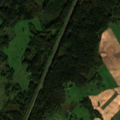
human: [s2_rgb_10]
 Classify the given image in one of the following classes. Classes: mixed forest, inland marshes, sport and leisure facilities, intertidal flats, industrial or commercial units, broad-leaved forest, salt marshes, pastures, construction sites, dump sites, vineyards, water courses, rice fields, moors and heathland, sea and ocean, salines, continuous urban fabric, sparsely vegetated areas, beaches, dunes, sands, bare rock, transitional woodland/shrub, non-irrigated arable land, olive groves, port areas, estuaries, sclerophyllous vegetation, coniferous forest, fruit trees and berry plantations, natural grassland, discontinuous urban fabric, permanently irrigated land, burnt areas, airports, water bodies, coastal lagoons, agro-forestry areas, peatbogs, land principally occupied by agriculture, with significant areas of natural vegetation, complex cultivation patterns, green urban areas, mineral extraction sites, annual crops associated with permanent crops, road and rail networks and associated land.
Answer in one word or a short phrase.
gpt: non-irrigated arable land, land principally occupied by agriculture, with significant areas of natural vegetation, coniferous forest, mixed forest